Breast ultrasound image
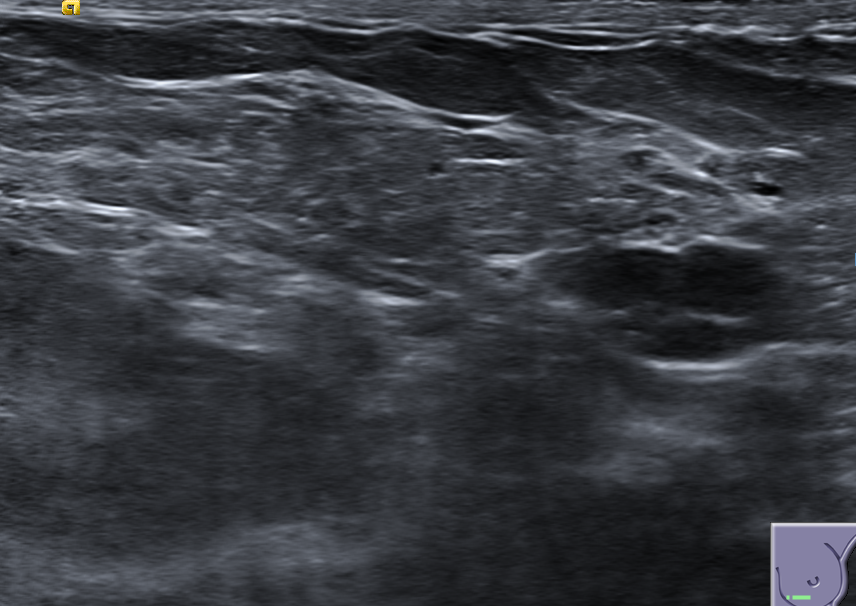
Diagnosis: benign